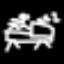
Label: bed